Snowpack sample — Snodgrass Mountain, Crested Butte, Colorado (2/4/25, 12:06 PM MST)
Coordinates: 38.923, -106.968
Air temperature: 35 °F
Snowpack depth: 80 cm
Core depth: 10 cm
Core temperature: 32 °F
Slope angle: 14°, slope face: 78°
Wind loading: low
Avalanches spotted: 0
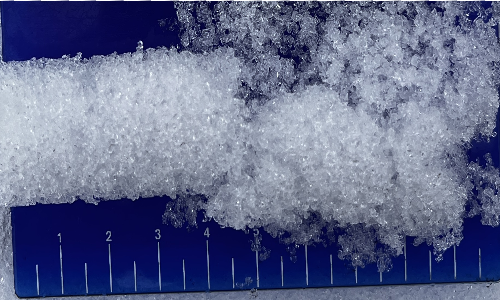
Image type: core
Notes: No avalanches nearby, unusually warm weather for the last month reported by residents, Collected 25 yards from treeline